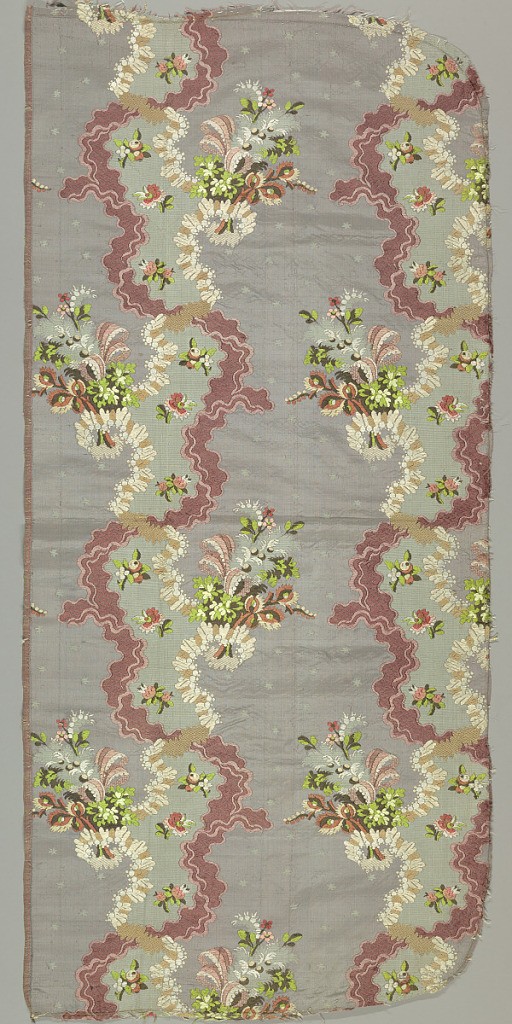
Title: Textile
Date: mid-18th century
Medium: silk Technique: compound weave with supplementary weft
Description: Panel of gray taffeta brocaded in polychrome silks in a pattern of ribbon meander in dark red with floral clusters.